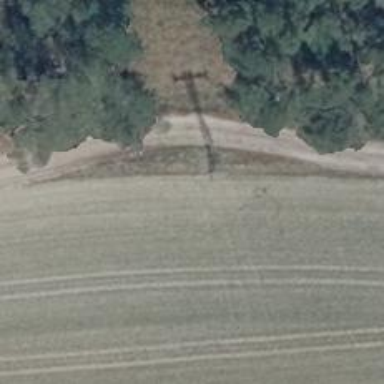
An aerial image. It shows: Minor power line.